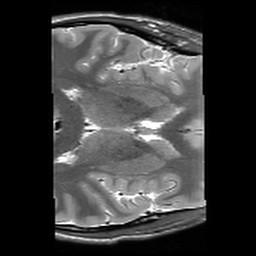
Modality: T2w
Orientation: axial
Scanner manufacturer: siemens
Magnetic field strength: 3 T
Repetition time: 10.64 s
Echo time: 0.05 s